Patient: sex M, age 57
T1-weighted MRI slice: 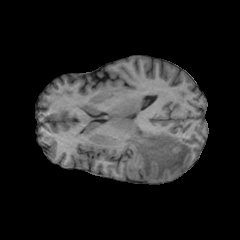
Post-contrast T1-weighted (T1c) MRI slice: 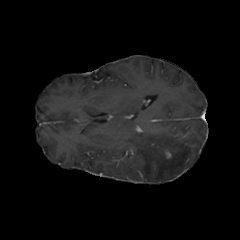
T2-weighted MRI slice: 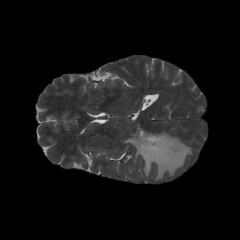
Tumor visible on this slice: yes
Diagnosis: Glioblastoma, IDH-wildtype
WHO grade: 4